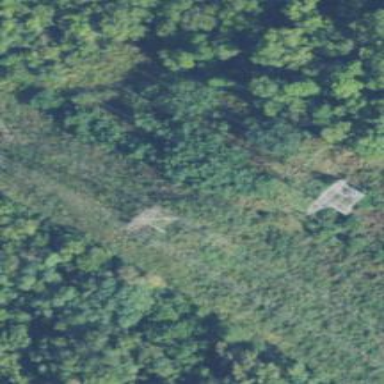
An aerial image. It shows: Lattice structure tower used for power transmission.